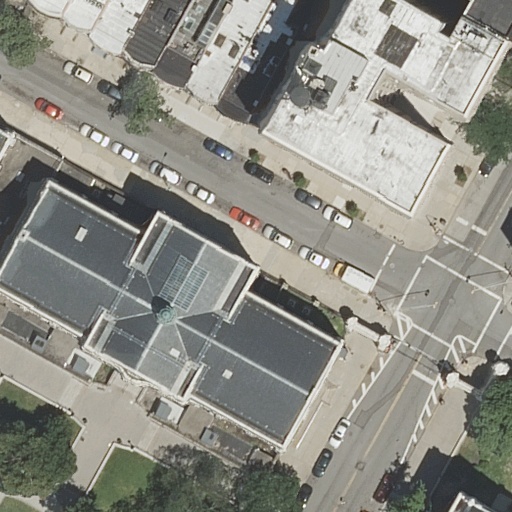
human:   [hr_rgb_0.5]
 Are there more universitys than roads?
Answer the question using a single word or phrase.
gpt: no

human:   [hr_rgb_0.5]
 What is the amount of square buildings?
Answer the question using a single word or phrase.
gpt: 0

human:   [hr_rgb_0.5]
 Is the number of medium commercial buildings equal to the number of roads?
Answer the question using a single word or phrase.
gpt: no

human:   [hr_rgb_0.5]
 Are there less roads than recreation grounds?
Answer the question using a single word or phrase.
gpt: no

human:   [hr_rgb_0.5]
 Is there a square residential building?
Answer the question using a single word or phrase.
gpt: no

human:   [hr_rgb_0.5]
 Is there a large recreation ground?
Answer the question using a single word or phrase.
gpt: yes

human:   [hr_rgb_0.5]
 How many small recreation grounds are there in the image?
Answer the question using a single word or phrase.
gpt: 1

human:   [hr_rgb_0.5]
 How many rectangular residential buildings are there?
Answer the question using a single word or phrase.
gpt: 5

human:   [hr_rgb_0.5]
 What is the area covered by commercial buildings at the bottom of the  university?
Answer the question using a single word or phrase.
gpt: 0m2

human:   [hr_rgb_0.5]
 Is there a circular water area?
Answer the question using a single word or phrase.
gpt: no

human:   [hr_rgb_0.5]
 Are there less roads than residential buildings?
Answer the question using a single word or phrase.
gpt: no

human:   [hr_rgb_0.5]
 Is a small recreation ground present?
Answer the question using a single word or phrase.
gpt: yes

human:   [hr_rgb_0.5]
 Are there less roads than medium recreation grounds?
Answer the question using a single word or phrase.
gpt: no

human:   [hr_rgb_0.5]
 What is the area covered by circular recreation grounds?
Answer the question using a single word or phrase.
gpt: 0m2

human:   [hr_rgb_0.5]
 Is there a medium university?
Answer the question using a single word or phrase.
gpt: no

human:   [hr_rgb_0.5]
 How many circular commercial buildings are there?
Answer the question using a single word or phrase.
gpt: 0

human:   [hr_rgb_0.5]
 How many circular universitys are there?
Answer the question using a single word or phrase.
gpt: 0

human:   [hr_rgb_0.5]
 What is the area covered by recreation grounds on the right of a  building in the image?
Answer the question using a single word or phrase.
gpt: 882m2

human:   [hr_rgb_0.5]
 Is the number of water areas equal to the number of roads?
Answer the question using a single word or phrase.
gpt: no

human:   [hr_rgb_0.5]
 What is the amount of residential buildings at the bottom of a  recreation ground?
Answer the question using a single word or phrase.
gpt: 1

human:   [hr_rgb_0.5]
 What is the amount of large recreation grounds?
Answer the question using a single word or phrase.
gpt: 1

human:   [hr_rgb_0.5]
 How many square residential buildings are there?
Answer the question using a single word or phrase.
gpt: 0

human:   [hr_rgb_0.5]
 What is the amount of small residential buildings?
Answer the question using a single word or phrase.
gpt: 5

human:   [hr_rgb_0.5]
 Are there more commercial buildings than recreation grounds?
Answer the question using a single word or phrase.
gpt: no

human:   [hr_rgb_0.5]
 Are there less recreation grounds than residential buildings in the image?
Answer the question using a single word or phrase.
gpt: yes

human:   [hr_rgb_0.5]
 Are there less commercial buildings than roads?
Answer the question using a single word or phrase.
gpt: yes

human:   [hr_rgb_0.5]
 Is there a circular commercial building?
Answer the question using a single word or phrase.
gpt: no

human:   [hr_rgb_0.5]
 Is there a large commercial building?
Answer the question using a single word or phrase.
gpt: no

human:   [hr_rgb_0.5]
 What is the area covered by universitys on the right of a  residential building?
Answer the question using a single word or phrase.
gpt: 0m2

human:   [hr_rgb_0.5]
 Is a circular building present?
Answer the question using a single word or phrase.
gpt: no

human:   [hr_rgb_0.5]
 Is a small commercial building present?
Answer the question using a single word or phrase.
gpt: no

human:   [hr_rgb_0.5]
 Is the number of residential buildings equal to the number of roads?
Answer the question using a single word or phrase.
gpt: no

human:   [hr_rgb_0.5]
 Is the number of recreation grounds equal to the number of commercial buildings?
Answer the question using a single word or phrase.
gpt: no

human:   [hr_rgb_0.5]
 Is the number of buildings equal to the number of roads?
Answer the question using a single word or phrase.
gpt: no

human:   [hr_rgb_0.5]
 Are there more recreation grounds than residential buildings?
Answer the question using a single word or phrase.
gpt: no

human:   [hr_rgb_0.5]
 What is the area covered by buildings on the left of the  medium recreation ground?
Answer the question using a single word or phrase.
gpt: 0m2